高一 · 立体几何学
如图所示, 在棱长为 4 的正方体上底面中心位置打一个直径为 2 、深为 4 的圆柱形孔, 则打孔后的几何体的表面积为

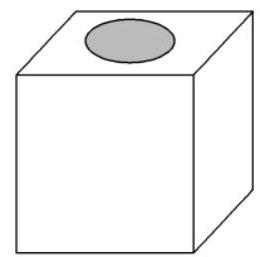
答案: $96+6 \pi$
解析: 意知, 所打圆柱形孔穿透正方体, 因此打孔后所得几何体的表面积等于正方体的表面积, 再加上一个圆柱的侧面积，同时减去两个圆的面积，即 $S=6 \times 4^{2}+4 \times 2 \pi-2 \pi \times 1^{2}=96+6 \pi$.